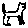
Label: cat